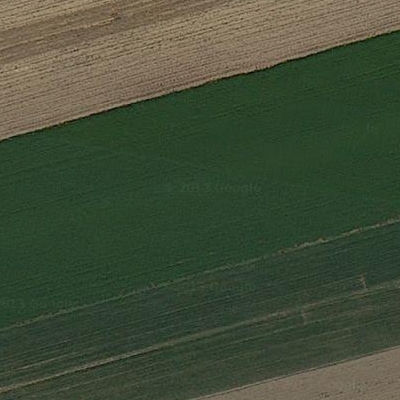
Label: Field